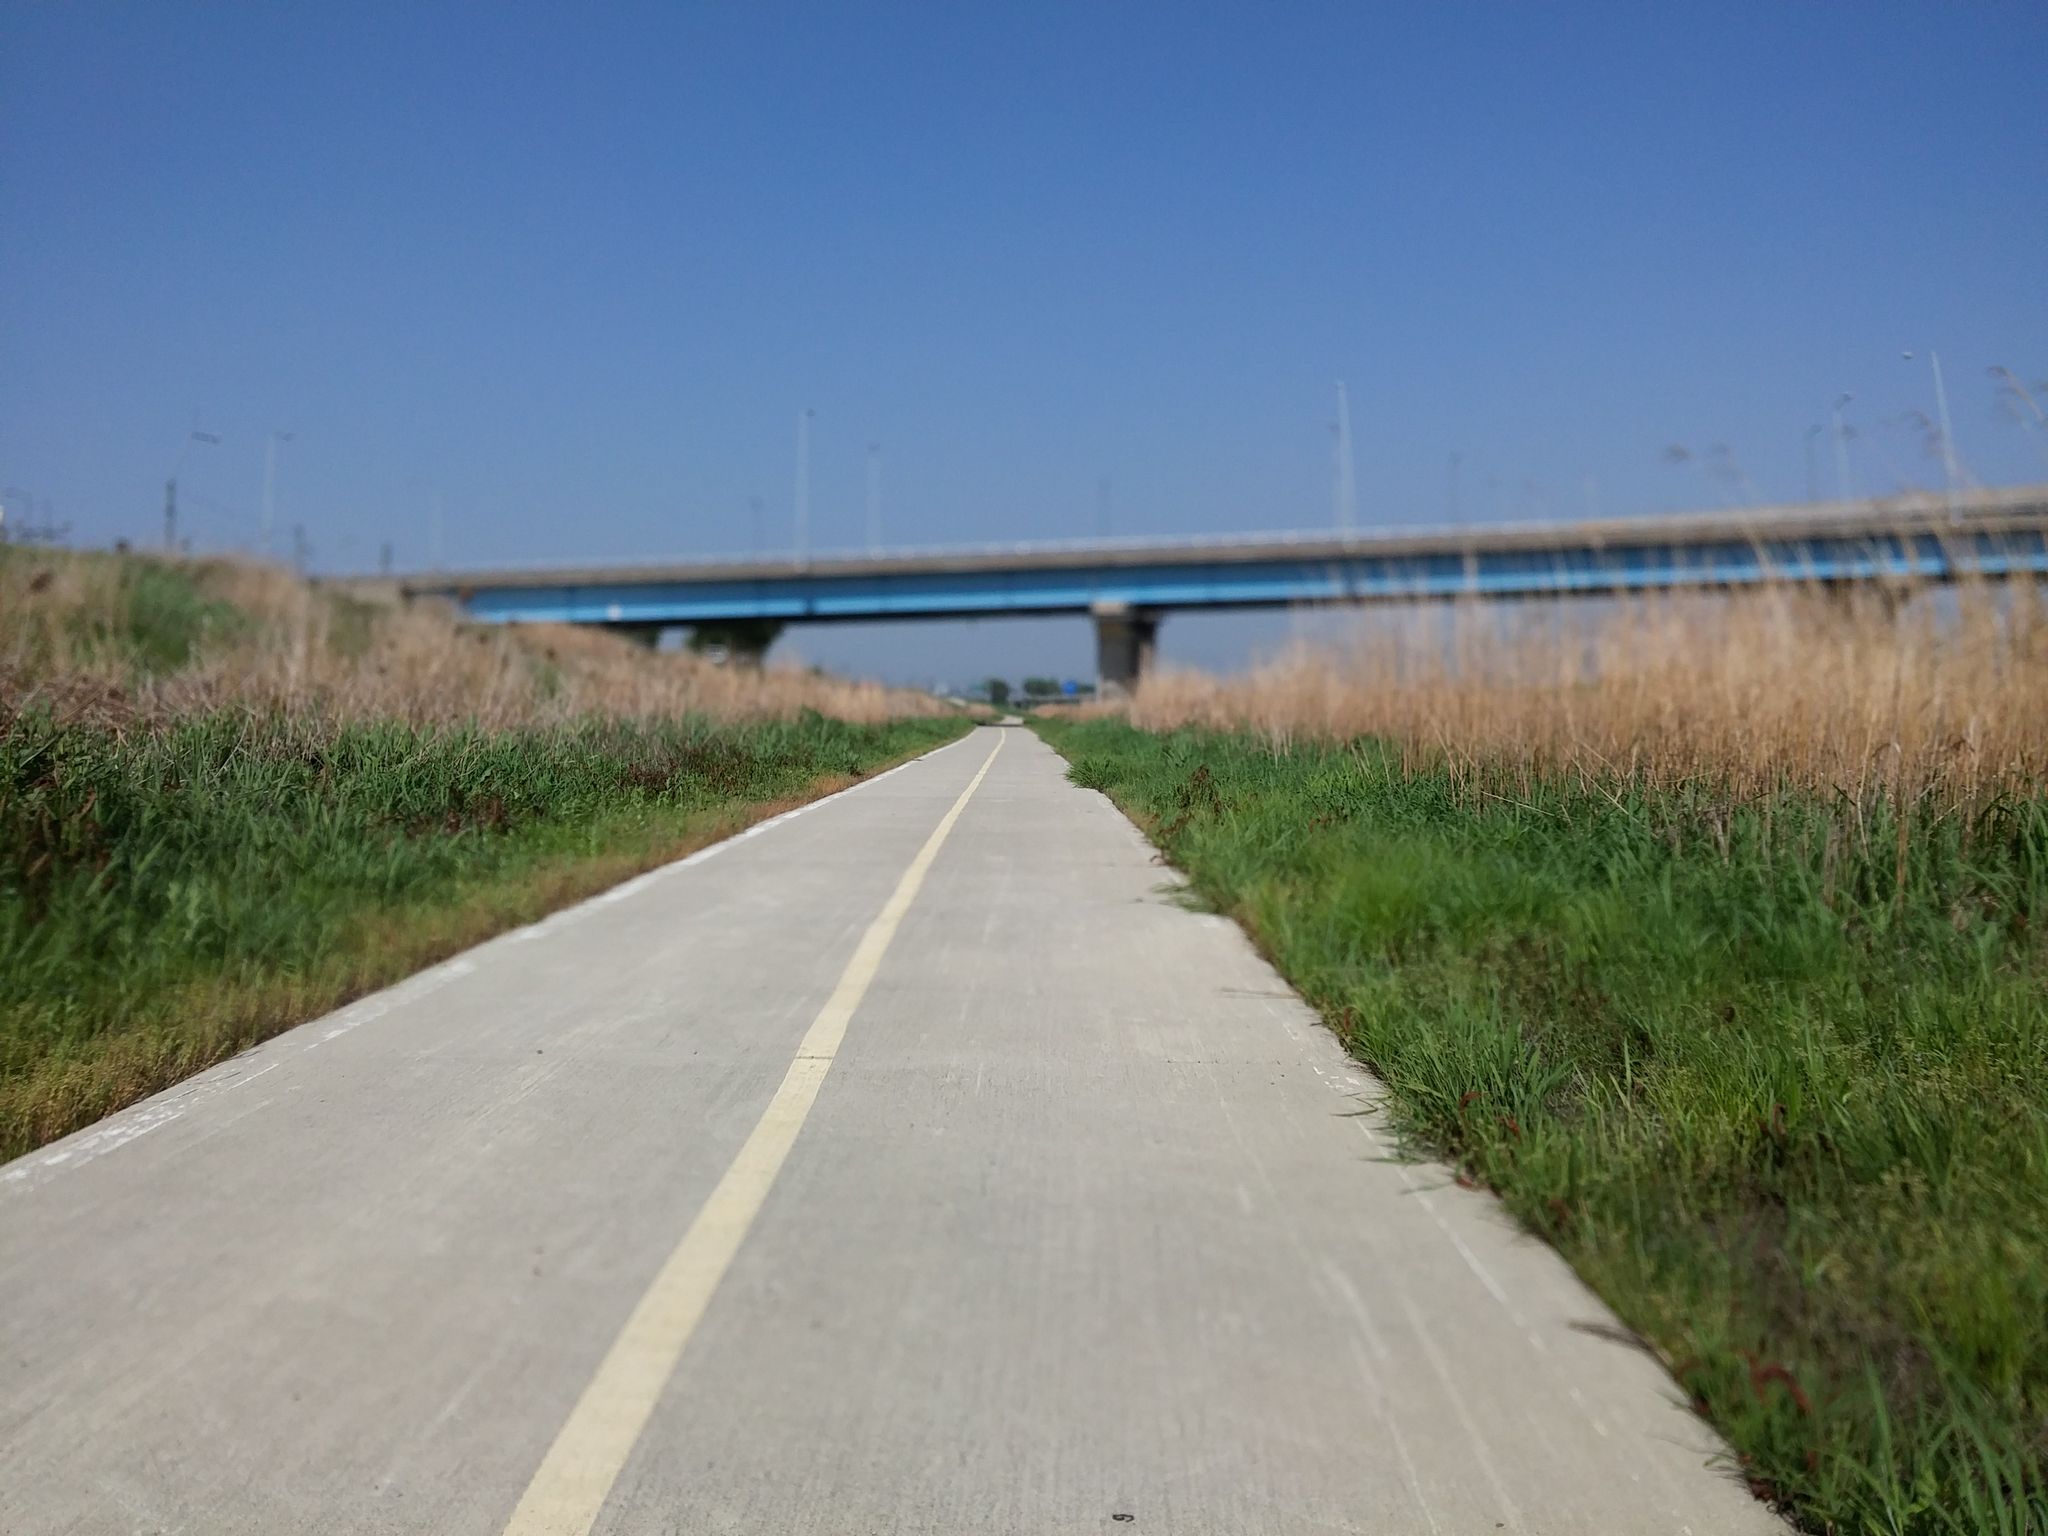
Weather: clear
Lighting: day
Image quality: good
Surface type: cycling surface
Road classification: cycleway, service
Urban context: low density rural
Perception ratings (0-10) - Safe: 0.85, Lively: 2.96, Beautiful: 5.44, Boring: 6.15, Depressing: 6.76, Wealthy: 0.8